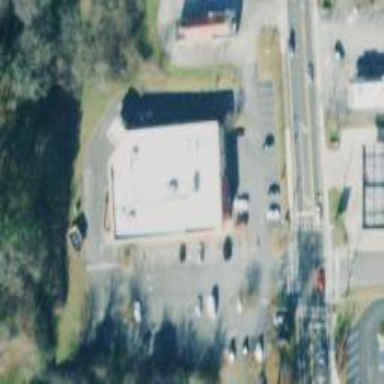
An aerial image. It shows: Pharmacy providing healthcare services.